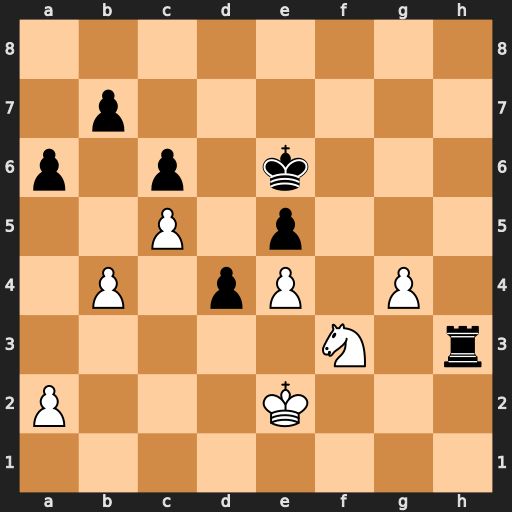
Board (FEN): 8/1p6/p1p1k3/2P1p3/1P1pP1P1/5N1r/P3K3/8
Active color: w
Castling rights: -
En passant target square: -
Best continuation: Ng5+ Kd7 Nxh3